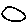
Label: circle